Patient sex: M
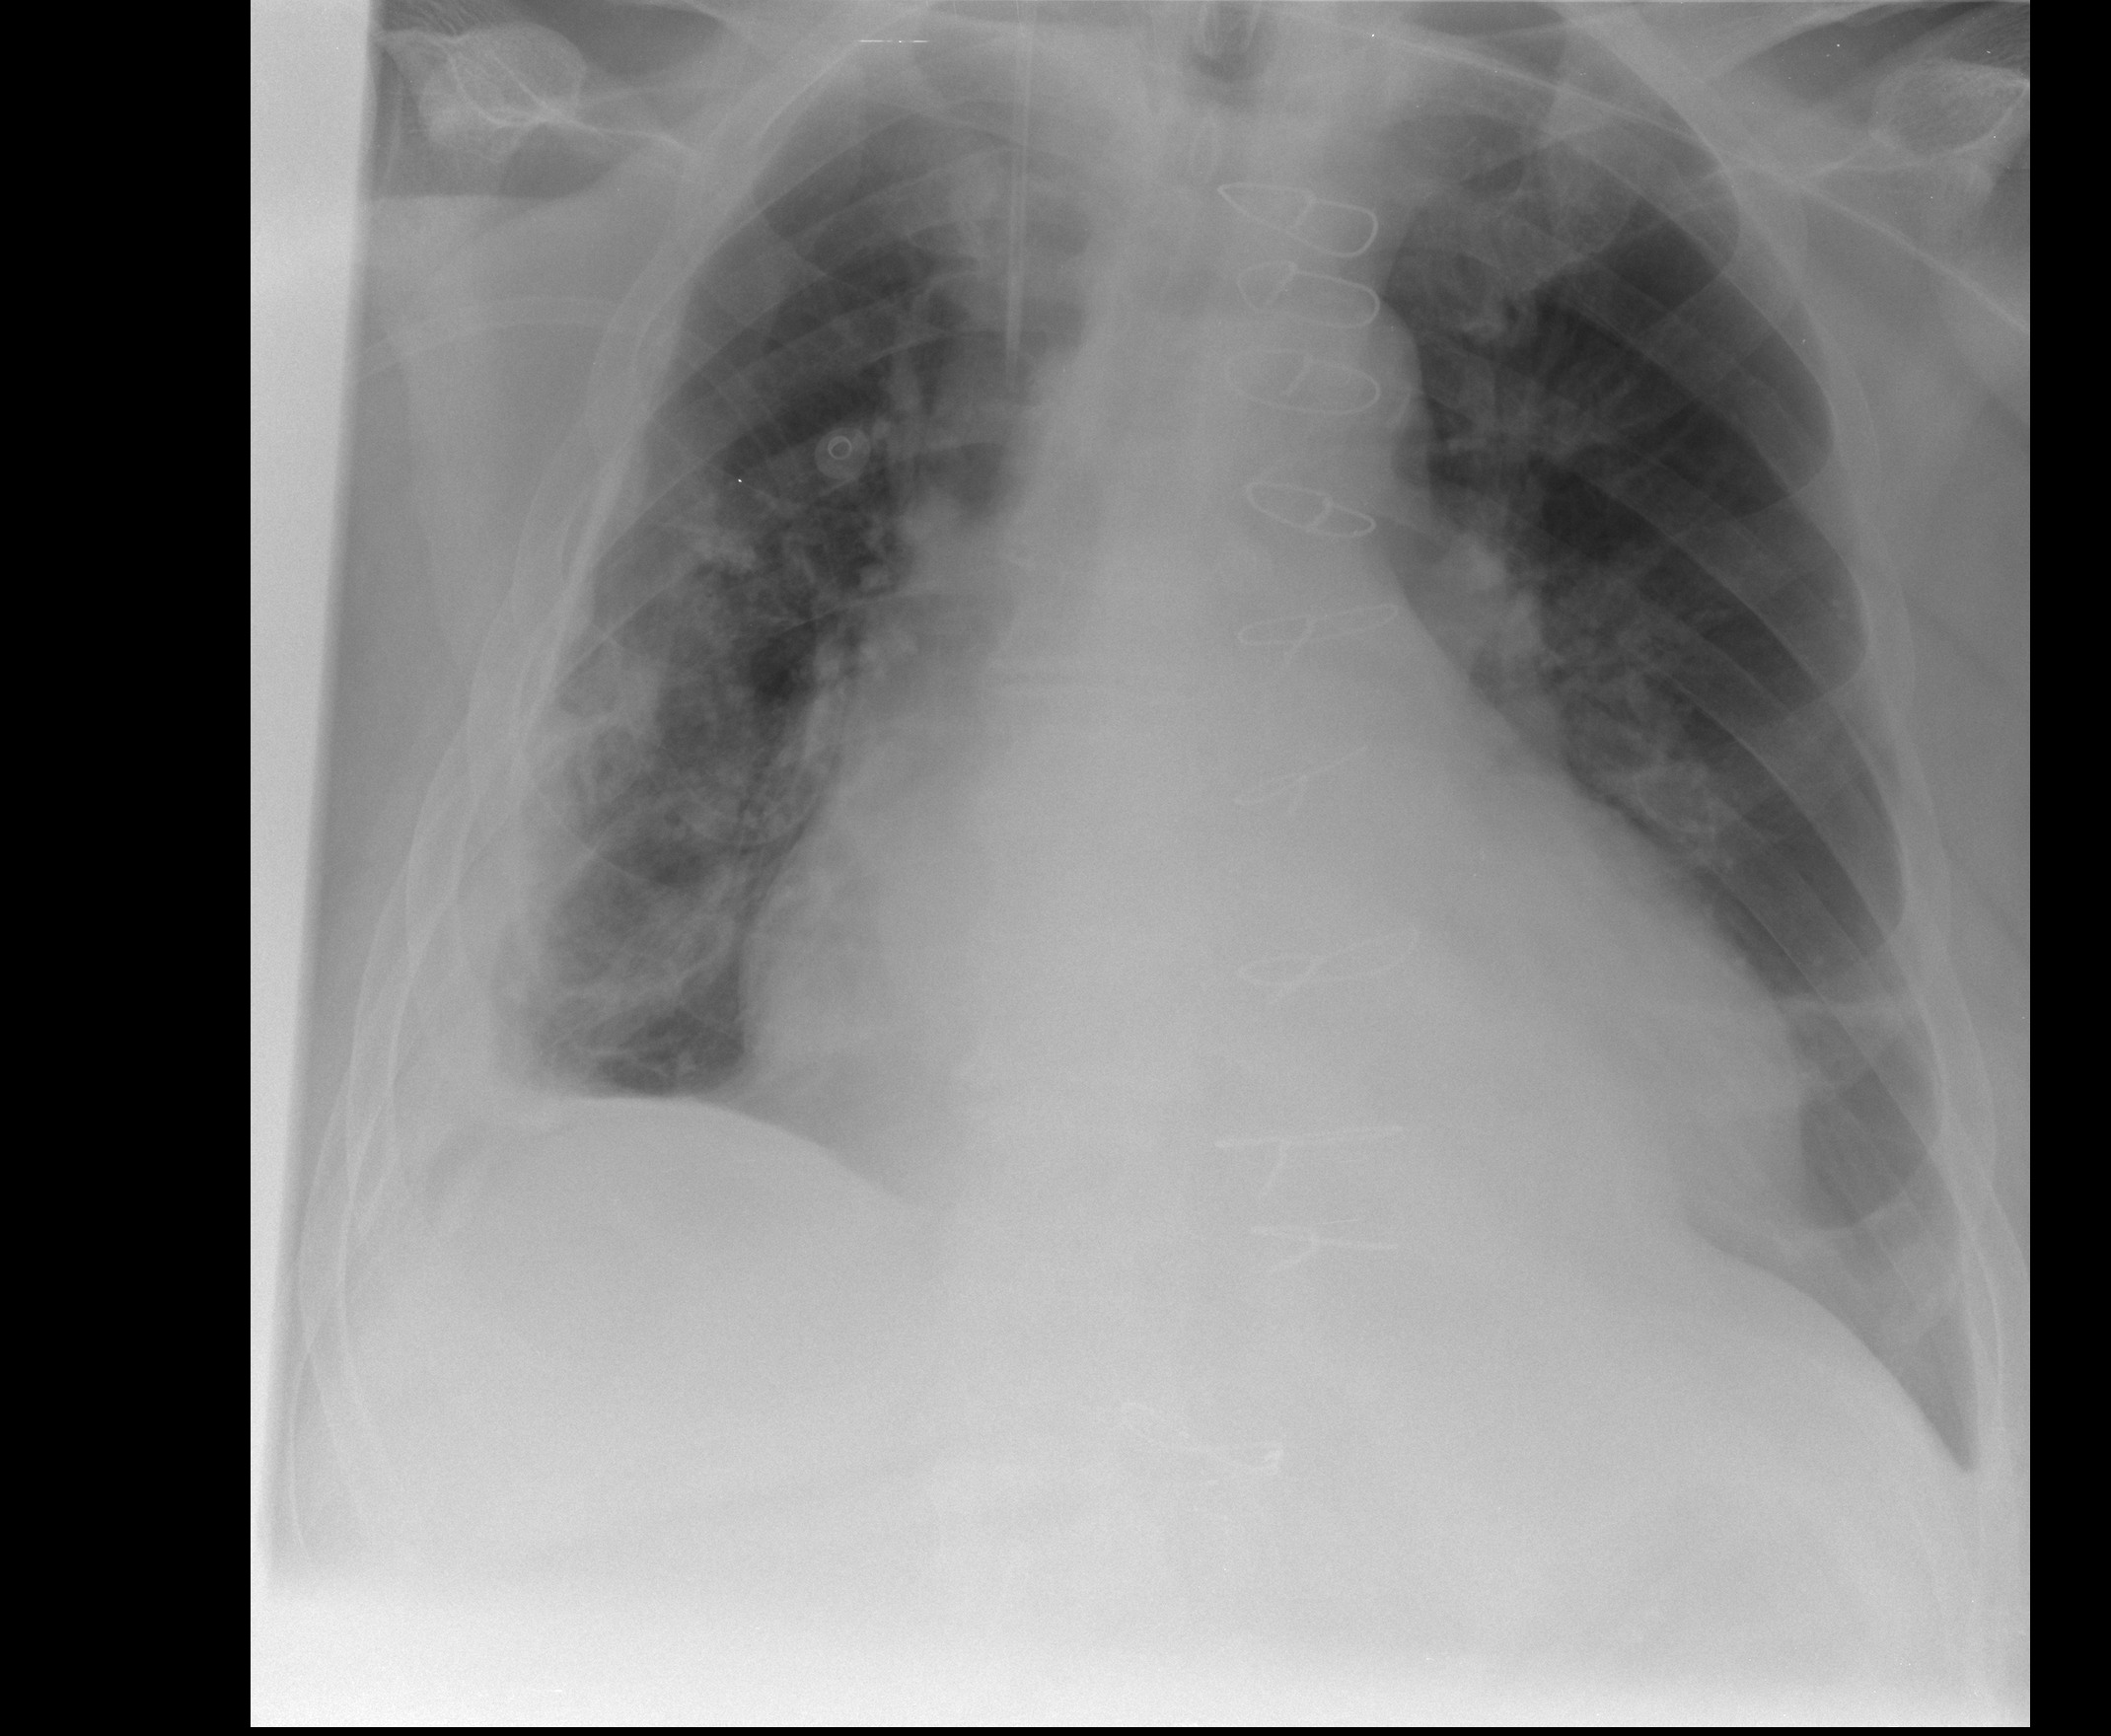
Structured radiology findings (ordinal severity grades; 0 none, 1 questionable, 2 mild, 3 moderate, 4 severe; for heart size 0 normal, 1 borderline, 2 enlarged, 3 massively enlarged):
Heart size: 2
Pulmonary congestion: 2
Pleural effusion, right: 2
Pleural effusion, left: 1
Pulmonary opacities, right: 2
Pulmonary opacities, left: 0
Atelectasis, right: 2
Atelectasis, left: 2